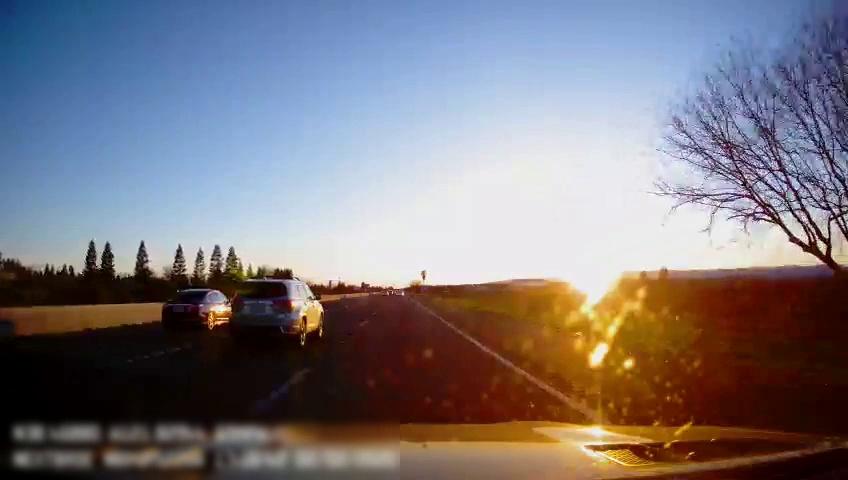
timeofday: Day
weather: Sunny
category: Drivable Space
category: Vehicles | Car
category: Vehicles | SUV
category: Lanes | Alternate Lane
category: Lanes | Current Lane
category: Lanes | Alternate Lane